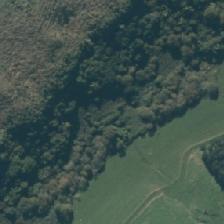
Land cover: deciduous_hardwood